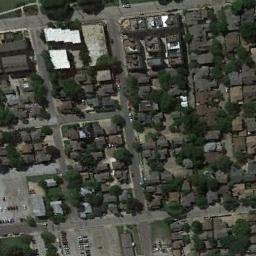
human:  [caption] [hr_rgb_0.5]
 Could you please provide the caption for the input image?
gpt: The dense residential is next to the parking lot .

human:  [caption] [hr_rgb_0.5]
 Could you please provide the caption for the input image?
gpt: The house is about the same size .

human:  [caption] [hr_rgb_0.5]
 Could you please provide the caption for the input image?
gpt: There are many roads and neatly arranged houses and trees in densely populated areas .

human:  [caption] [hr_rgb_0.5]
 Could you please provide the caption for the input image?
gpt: A dense residential area has lots of trees and houses next to each other while some roads go through the residential area .

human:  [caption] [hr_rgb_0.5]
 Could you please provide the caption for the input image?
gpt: There are many brown buildings with trees around on dense residential area .